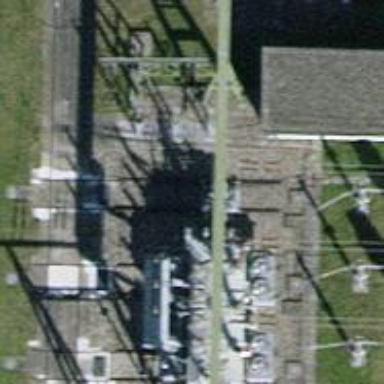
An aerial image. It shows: Insulator used in power systems.